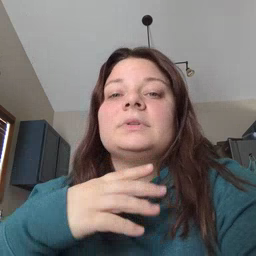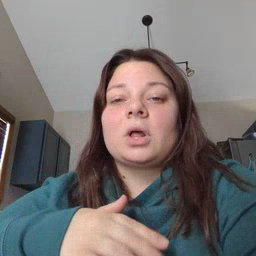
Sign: table